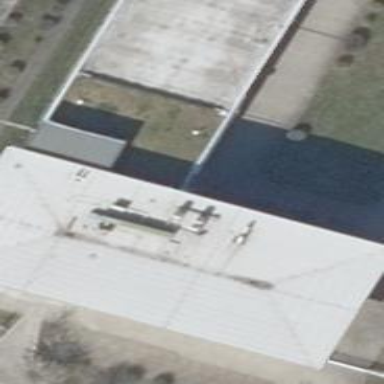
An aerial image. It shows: Commercial building.